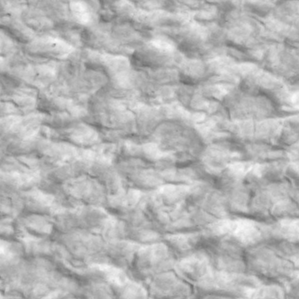
Label: non_frost